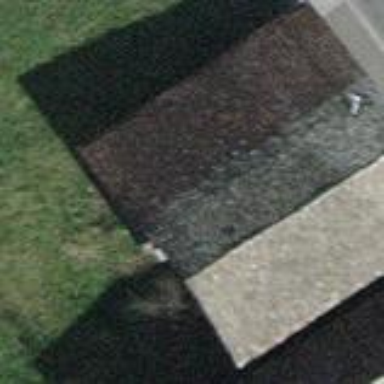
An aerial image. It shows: View of roof of building.